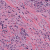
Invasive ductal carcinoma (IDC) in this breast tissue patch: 1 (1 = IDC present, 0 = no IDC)